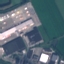
Land use / land cover class: Industrial